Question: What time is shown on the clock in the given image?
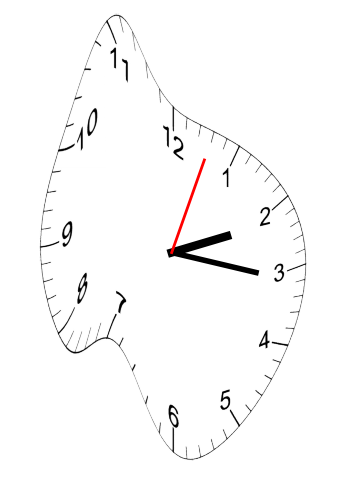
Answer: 02:16:03